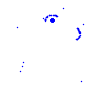
Particle: pion